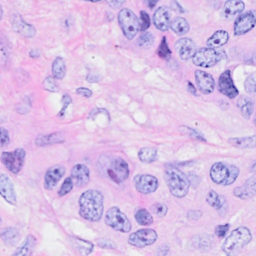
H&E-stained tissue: Breast